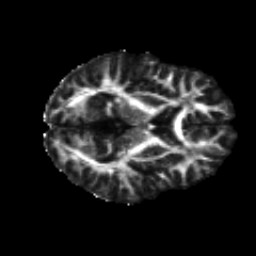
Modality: FA
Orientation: axial
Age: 18
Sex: male
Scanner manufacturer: siemens
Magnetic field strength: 3 T
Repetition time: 8.8 s
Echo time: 0.085 s